Field crop: tomato
Growth stage: 2
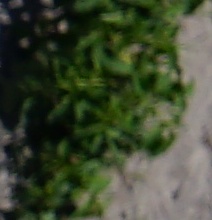
Species: tomato